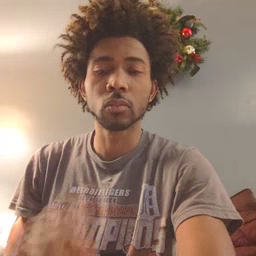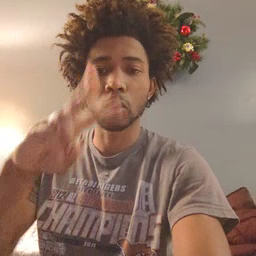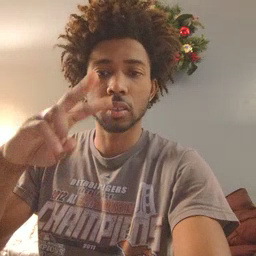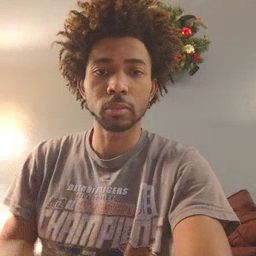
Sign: read